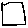
Label: square